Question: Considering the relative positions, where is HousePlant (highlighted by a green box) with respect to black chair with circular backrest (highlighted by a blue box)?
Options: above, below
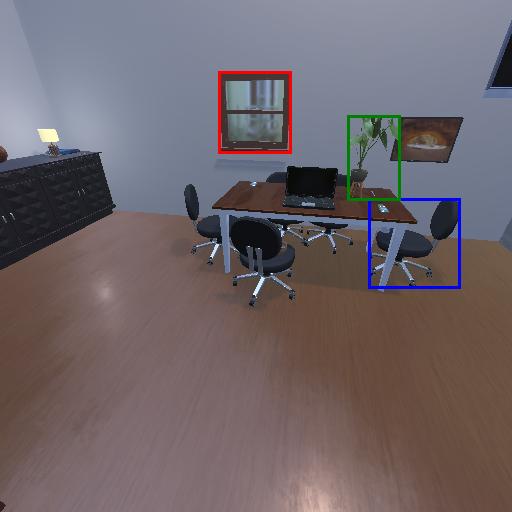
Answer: above